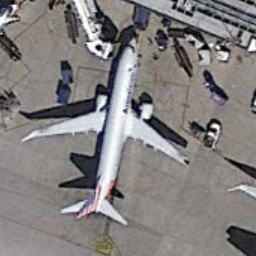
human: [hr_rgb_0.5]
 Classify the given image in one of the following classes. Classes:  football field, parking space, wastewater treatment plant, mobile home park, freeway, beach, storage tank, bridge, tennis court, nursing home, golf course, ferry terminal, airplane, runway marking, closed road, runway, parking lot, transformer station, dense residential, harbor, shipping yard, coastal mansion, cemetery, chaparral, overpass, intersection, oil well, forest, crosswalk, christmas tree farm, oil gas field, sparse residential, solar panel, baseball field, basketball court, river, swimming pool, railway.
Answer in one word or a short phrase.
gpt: airplane